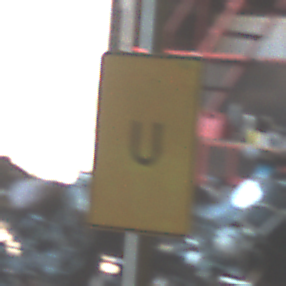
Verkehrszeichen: AnkuendigungOderFortsetzungUmleitungOhnePfeilsymbol
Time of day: Midday
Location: Indoor (Urban)
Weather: NotSpecified
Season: NotSpecified
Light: Natural